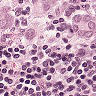
Metastatic tissue present: yes